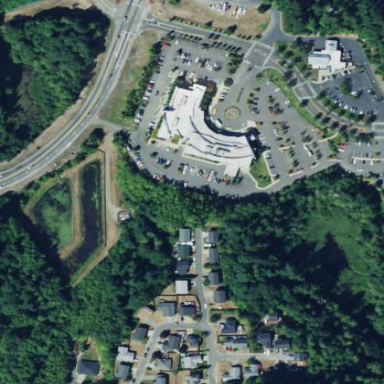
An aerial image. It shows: Healthcare facility identified as hospital.